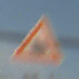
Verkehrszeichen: AmphibienwanderungRechts
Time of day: SunriseSunset
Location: Outdoor (Nature)
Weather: PartlyCloudy
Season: NotSpecified
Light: Natural